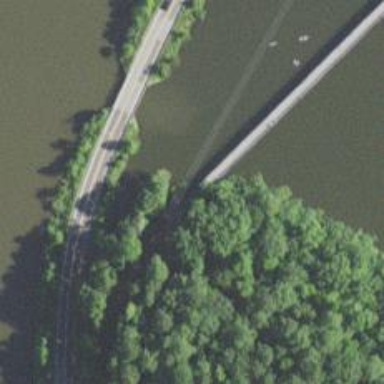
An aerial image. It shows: Cycleway bridge with excellent trail visibility.